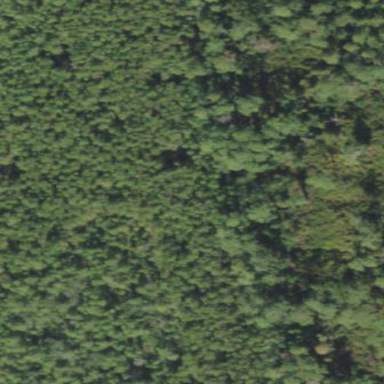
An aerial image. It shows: Forest area predominantly covered with needle-leaved trees.